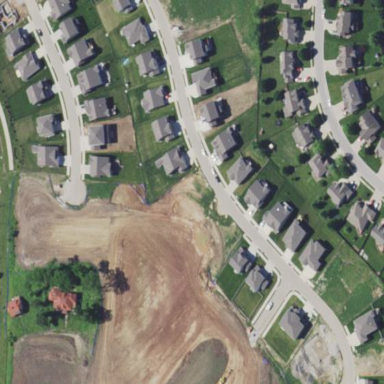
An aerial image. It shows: Single-family residential area.